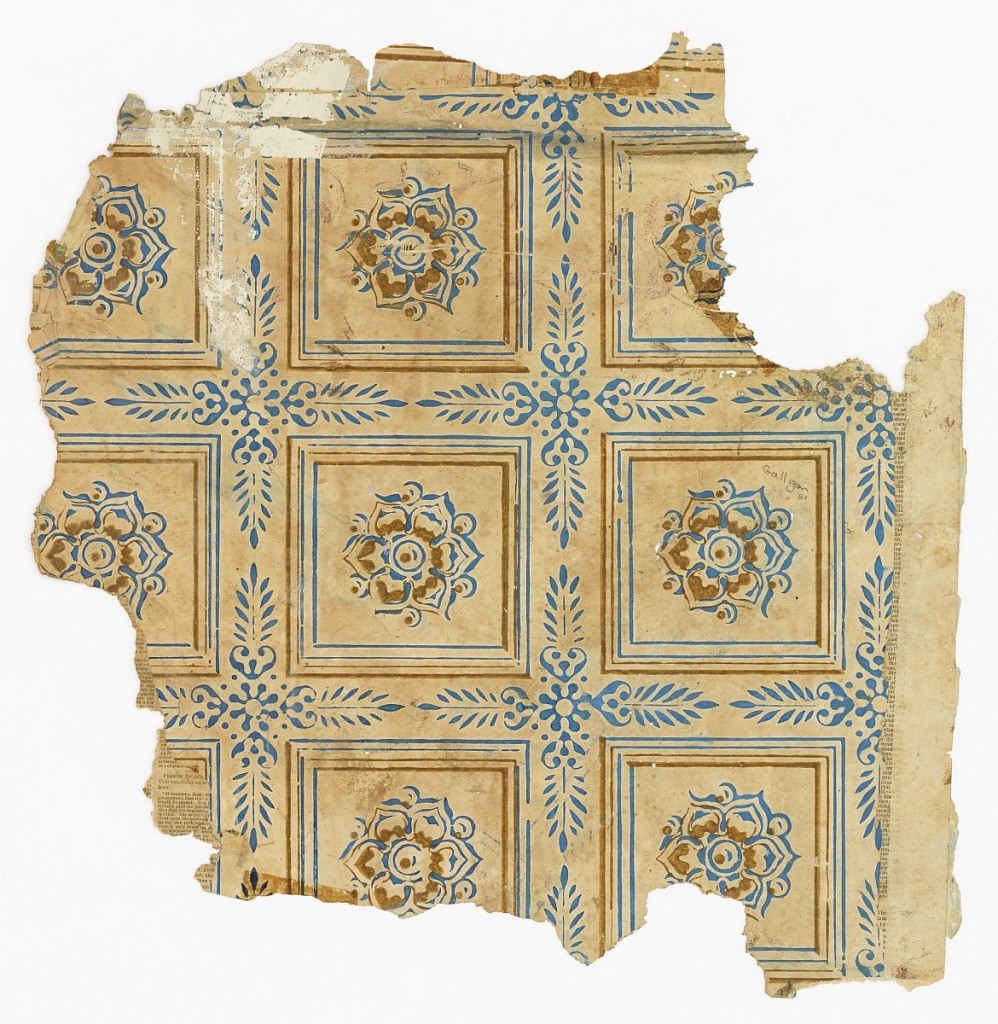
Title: Sidewall
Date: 1820–50
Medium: Block-printed
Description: Tile pattern, with each tile containing a rosette in the center. Anthemion motif separating tiles at corners. Printed in blue and brown on tan paper. The paper is backed with newsprint. Inscribed in graphite on recto: "Galligan '51".